You are looking at the envelope spectrum of a bearing's vibration signal. The marked vertical lines are the theoretical fault frequencies for the outer race, inner race, rolling elements, and cage. Based on the visible evidence, which condition applies: normal, inner_race, outer_race, ball?
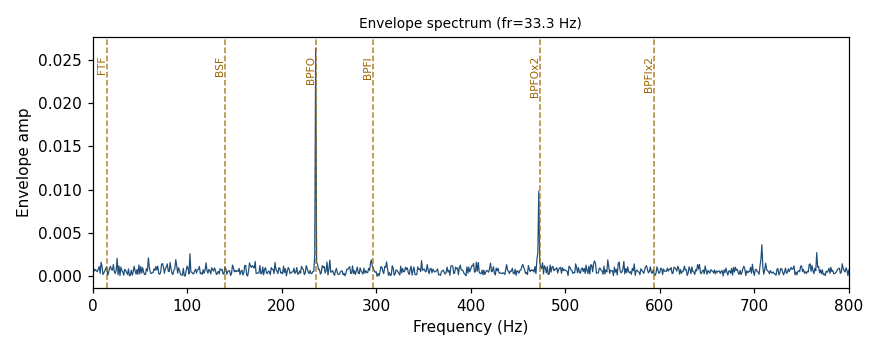
Answer: outer_race